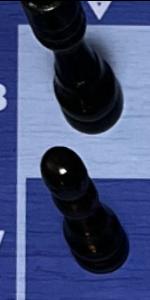
Label: Pawn_Black